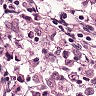
Metastatic tissue present: yes